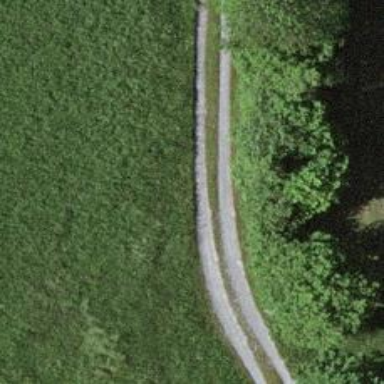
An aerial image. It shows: Service road with compacted surface.